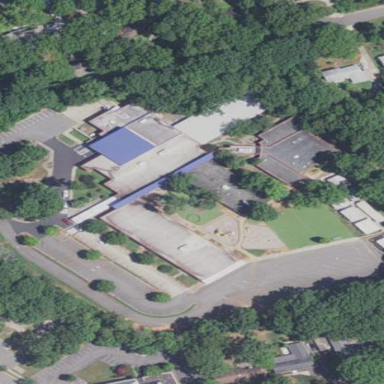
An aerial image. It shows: School used for education purposes.